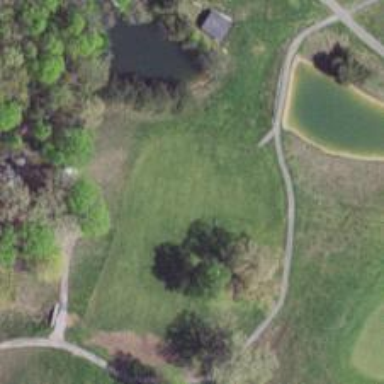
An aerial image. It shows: Golf hole.